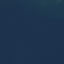
Land use / land cover: SeaLake